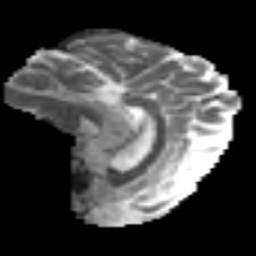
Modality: MD
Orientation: sagittal
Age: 32
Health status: ill
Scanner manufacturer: philips
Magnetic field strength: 3 T
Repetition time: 9 s
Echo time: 0.127 s